Interaction volume radius: 10 \u00c5
Interaction volume height: 10 \u00c5
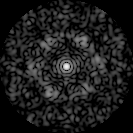
Disorder parameter: 0.6937